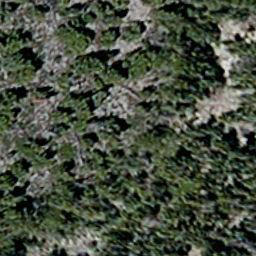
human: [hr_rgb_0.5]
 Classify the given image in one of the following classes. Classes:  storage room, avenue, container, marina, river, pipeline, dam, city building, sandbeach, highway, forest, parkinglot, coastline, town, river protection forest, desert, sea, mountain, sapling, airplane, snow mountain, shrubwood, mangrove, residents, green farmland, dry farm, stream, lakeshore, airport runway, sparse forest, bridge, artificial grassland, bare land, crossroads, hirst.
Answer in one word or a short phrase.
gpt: sparse forest